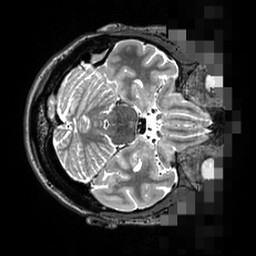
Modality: T2w
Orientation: axial
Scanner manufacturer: siemens
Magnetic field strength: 3 T
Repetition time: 3.2 s
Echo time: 0.564 s